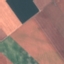
Label: AnnualCrop